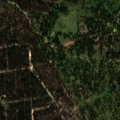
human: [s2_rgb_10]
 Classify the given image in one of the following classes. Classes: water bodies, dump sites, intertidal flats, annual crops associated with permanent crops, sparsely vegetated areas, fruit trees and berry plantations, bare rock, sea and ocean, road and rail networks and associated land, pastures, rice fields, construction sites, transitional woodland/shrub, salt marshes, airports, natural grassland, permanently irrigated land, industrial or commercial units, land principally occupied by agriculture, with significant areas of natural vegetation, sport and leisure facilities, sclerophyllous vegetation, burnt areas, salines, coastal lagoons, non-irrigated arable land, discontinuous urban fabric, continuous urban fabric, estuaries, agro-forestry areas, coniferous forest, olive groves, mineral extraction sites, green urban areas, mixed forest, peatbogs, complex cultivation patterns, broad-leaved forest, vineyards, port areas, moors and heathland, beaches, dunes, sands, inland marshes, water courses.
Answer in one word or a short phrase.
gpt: broad-leaved forest, coniferous forest